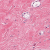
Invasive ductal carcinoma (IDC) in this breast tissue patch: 0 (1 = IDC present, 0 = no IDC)